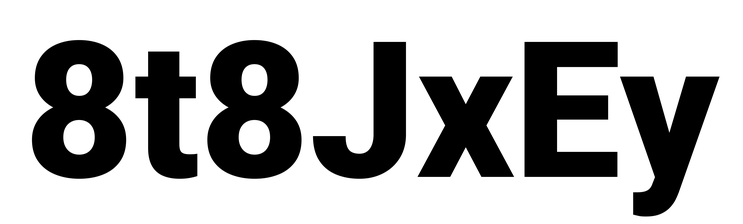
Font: Roboto_Black